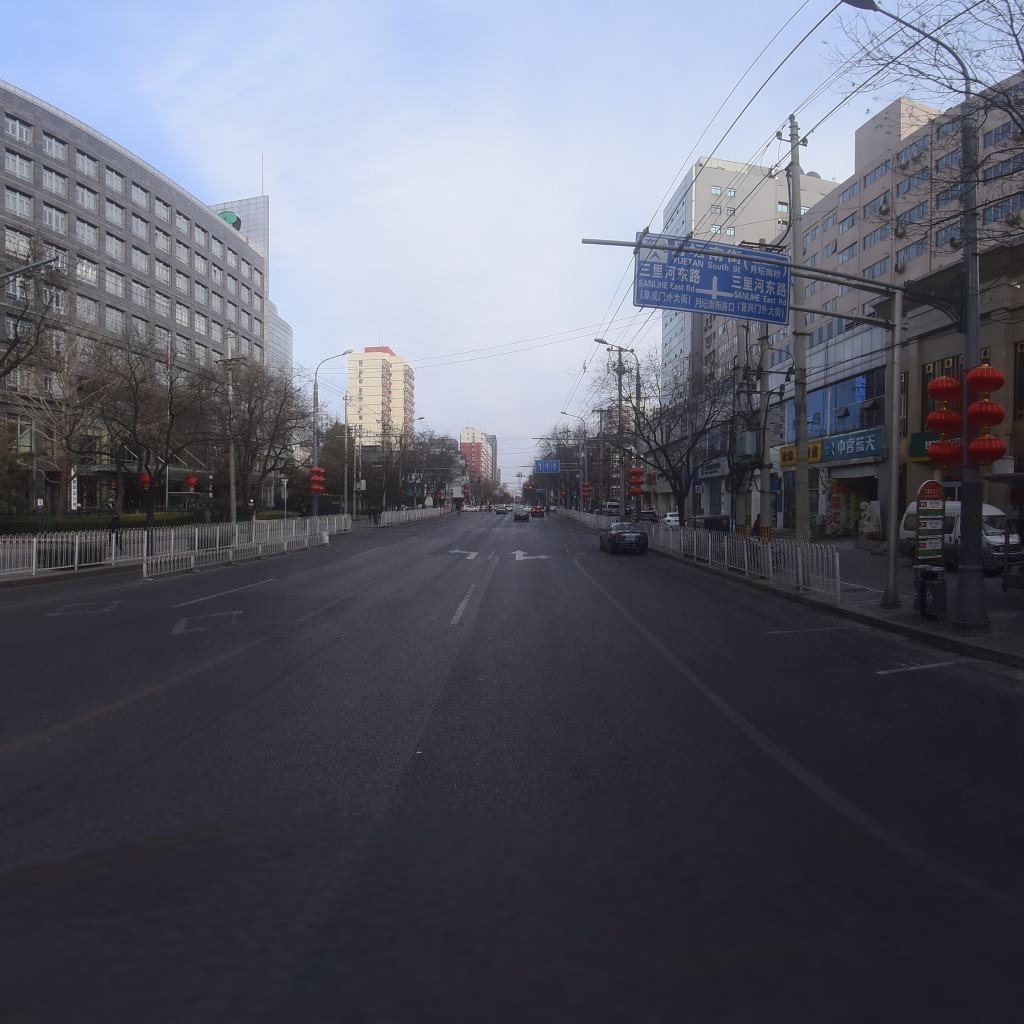
Region: Xicheng
Road damage annotations: transverse patch, longitudinal crack